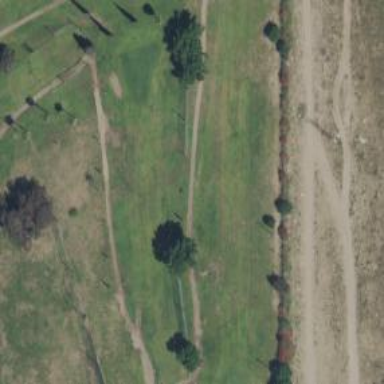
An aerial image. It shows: View of golf hole.